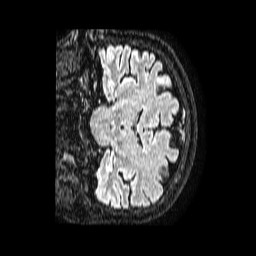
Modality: FLAIR
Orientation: coronal
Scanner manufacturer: philips
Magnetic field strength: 1.5 T
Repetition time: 4.8 s
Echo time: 0.3 s